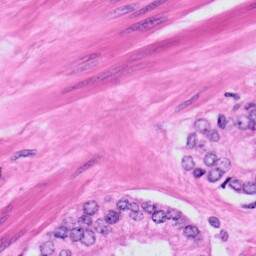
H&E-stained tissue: Prostate